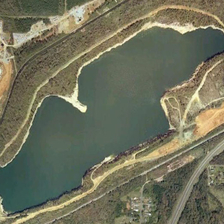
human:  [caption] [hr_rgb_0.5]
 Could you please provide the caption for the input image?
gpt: many green trees are around an irregular pond .

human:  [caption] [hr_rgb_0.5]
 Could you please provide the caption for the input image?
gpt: many green trees are around an irregular pond .

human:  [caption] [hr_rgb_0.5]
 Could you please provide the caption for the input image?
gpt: many green trees are around an irregular pond .

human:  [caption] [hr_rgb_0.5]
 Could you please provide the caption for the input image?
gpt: many green trees are around an irregular pond .

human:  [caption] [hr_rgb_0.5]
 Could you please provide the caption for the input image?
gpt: many green trees are around an irregular pond .